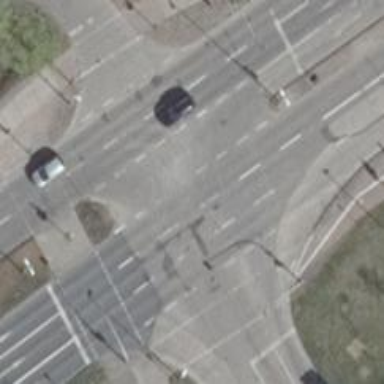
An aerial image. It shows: Traffic signals at road crossing.